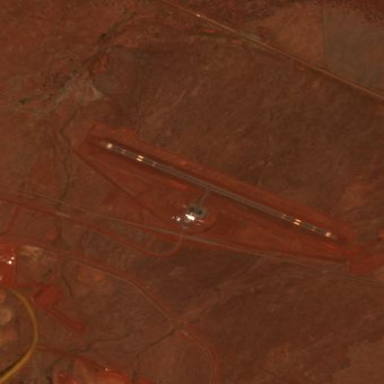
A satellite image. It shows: Apron at the airport.